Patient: sex M, age 71
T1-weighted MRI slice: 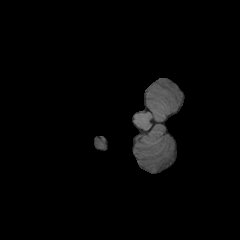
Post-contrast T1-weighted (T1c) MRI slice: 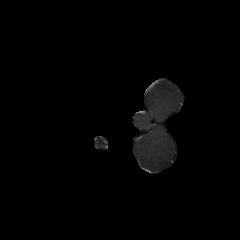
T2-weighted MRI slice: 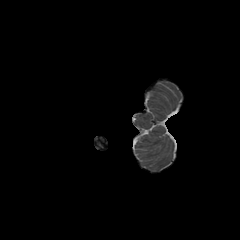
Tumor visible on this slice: no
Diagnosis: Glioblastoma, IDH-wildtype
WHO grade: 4